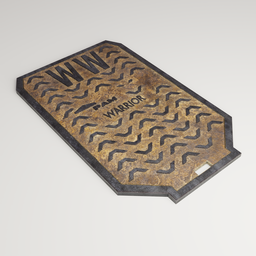
Label: mechanical